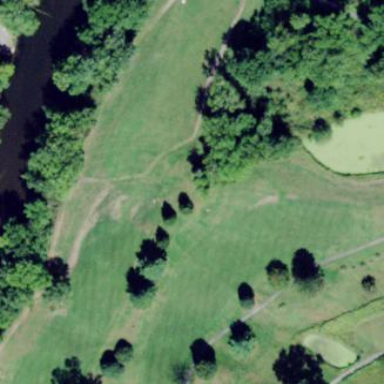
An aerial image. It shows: Golf fairway in the image.